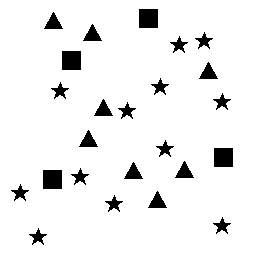
Squares: 4
Triangles: 8
Stars: 12
Total shapes: 24